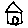
Label: house